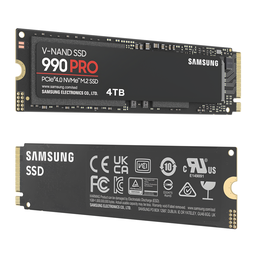
Label: electronics